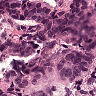
Metastatic tissue present: yes